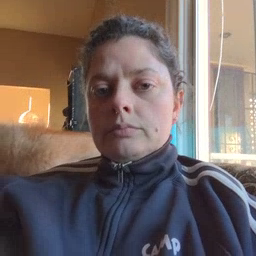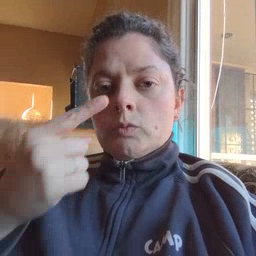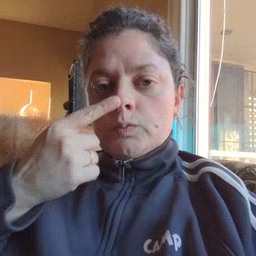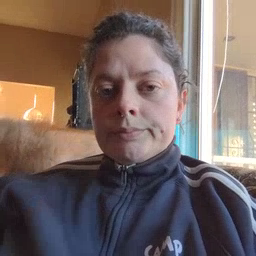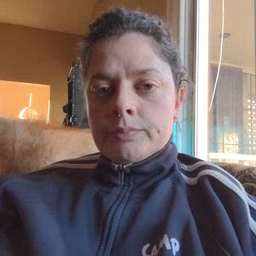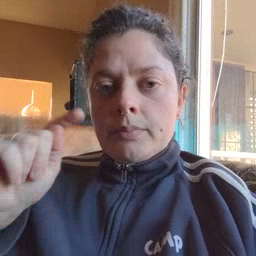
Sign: nose